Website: apple
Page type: payment
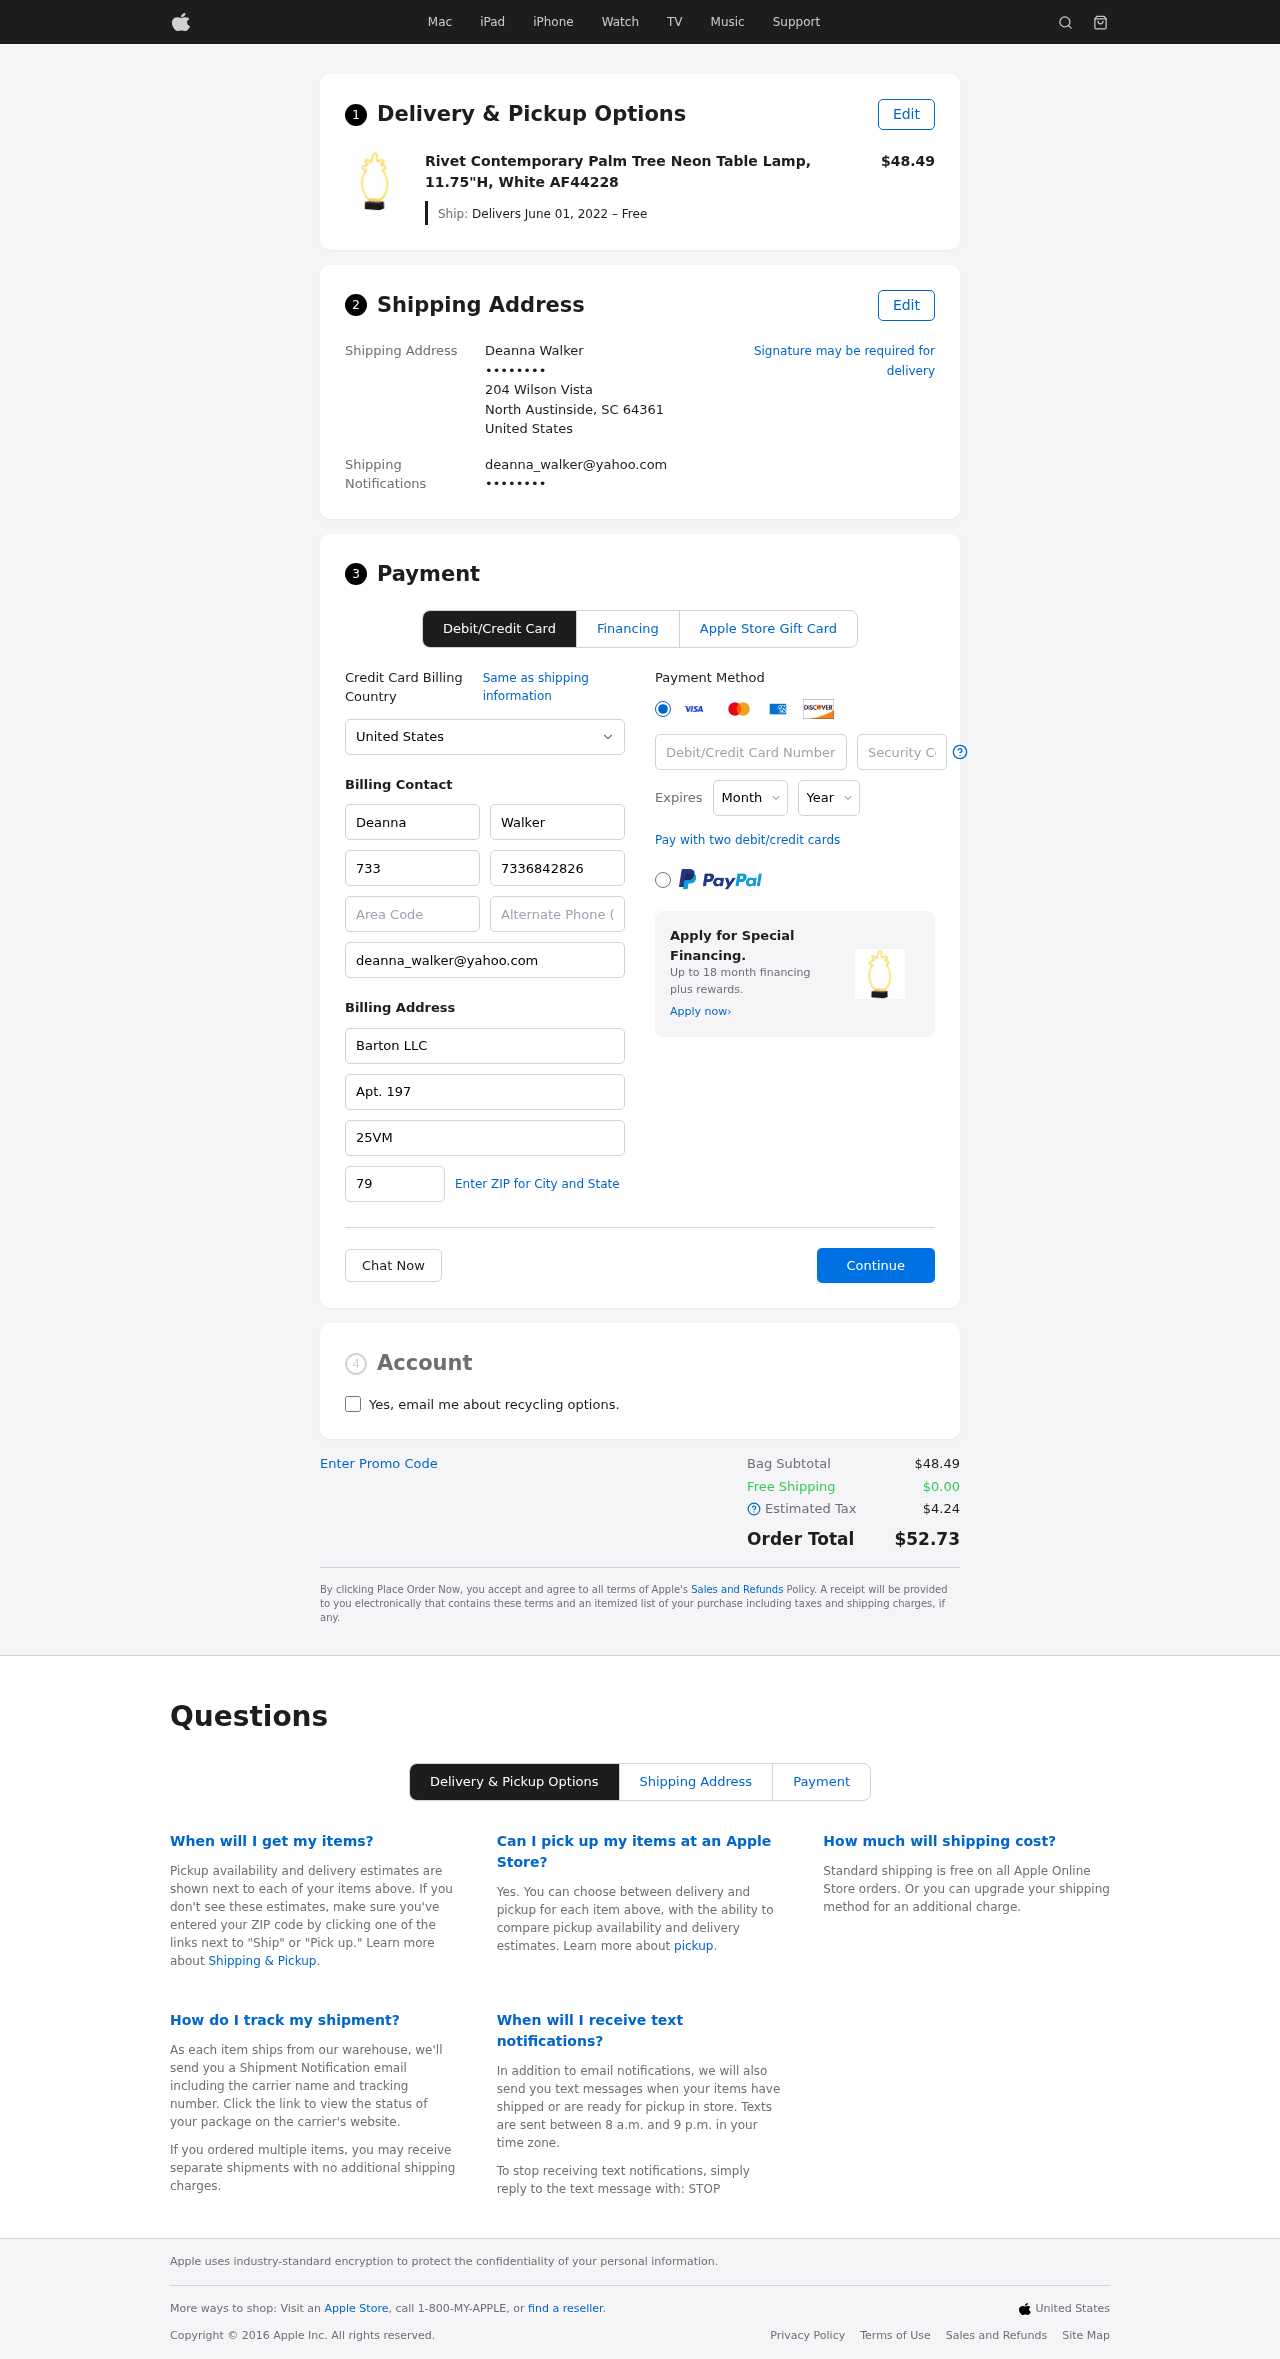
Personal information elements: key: PII_CARD_CVV
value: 708
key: PII_CARD_EXPIRY_MONTH
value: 06
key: PII_CARD_EXPIRY_YEAR
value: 26
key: PII_CARD_NUMBER
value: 6507 1658 5142 1780
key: PII_CITY_STATE_ZIP
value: North Austinside, SC 64361
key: PII_COMPANY
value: Barton LLC
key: PII_COUNTRY
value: United States
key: PII_EMAIL
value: deanna_walker@yahoo.com
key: PII_EMAIL2
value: deanna_walker@yahoo.com
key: PII_FIRSTNAME
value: Deanna
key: PII_FULLNAME
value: Deanna Walker
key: PII_LASTNAME
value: Walker
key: PII_PHONE3
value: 7336842826
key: PII_PHONE_AREA
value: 733
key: PII_POSTCODE2
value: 79102
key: PII_SECURITY_CODE
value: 25VM
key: PII_STREET
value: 204 Wilson Vista
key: PII_STREET2
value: Apt. 197
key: PII_PHONE
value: ••••••••
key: PII_PHONE2
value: ••••••••
Product elements: key: PRODUCT1_NAME
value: Rivet Contemporary Palm Tree Neon Table Lamp, 11.75"H, White AF44228
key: PRODUCT1_PRICE
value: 48.49
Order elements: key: ORDER_DELIVERY_DATE
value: Delivers June 01, 2022 – Free
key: ORDER_SUBTOTAL
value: $48.49
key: ORDER_SHIPPING_COST
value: $0.00
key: ORDER_TAX
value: $4.24
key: ORDER_TOTAL
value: $52.73